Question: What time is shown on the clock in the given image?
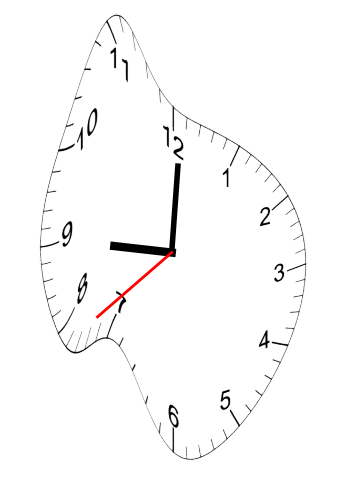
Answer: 09:00:38